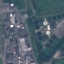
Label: Industrial